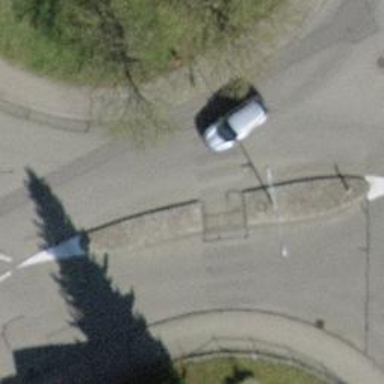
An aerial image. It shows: Unmarked crossing with pedestrian island.